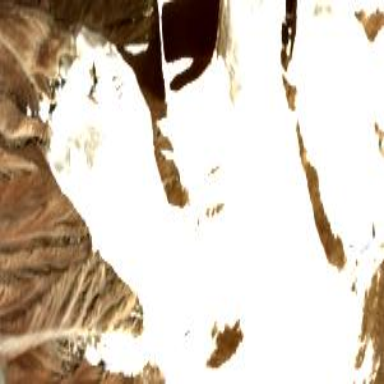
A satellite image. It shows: Stunning view of glacier.